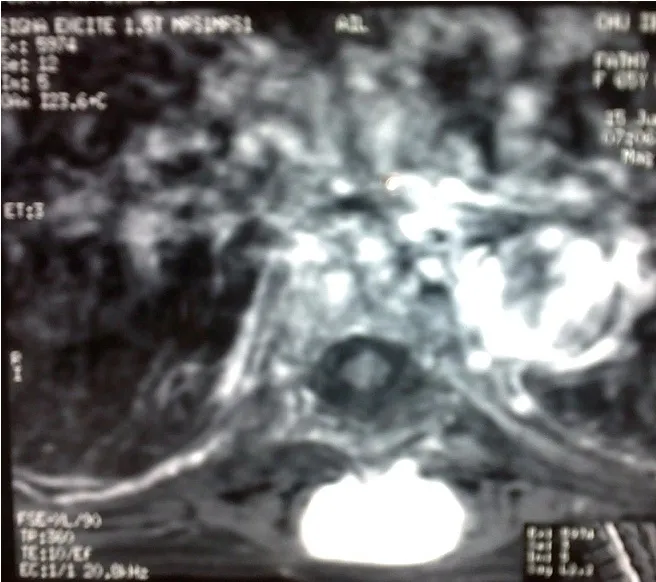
The lesion process extending to the right posterior hemi-arch of the ninth (TH9), responsible for an important spinal cord compression at this level.
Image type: radiology (mri)